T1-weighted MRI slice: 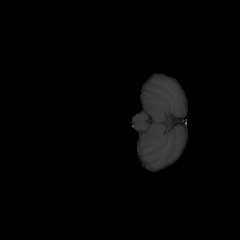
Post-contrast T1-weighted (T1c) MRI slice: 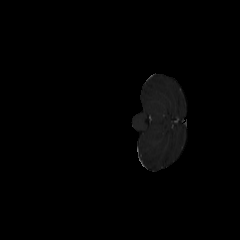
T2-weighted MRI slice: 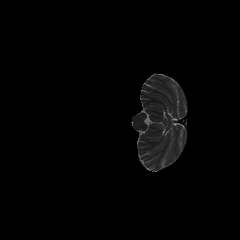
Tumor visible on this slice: no